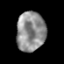
Tissue: prostate
Cell type: T cells
Senescence score: 0.3367
Nuclear area (px): 1122
Mean DAPI intensity: 142.646